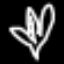
Label: leaf